Question: This is my controller,
'''
public ActionResult ReturnMethodTest(int id)
{
string name = "John";
return Json( new {data=name});
}
'''
I am trying to get data from this controller by using code below but I am getting  .
Can you please tell me what am I doing wrong?
'''
$.ajax({
url: @Url.Action("ReturnMethodTest", "HomeController"),
data: {
id: 5,
},
success: function (data) {
console.log(data);
}
});
'''
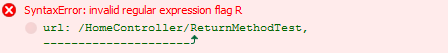
Answer: '@Url.Action' only returns the action url's string, without quotes around it.
You'll need to wrap that url in quotes.
Replace:
'''
url: @Url.Action("ReturnMethodTest", "HomeController"),
'''
With:
'''
url: '@Url.Action("ReturnMethodTest", "HomeController")',
// ^ ^
'''
Otherwise, the file returned to the client will contain:
'''
url: /HomeController/ReturnMethodTest,
'''
Which isn't valid JS, nor what you want. The replacement gives the following result:
'''
url: '/HomeController/ReturnMethodTest',
'''
Which is a perfectly valid JavaScript string.